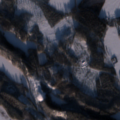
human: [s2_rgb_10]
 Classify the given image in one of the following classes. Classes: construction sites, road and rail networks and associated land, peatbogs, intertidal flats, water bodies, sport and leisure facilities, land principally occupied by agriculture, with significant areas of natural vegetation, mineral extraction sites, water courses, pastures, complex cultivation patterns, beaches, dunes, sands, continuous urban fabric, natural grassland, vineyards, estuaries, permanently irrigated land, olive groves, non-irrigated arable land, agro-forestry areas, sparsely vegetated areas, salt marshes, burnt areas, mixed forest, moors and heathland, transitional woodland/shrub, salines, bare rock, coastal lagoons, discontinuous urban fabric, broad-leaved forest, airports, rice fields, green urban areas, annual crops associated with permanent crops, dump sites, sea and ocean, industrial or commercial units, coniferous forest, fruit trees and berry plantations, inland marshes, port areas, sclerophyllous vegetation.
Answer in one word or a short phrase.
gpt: non-irrigated arable land, coniferous forest, mixed forest, inland marshes, water bodies